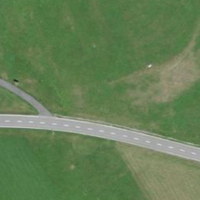
EUNIS habitat code: 24
Species observed at this site:
Ajuga genevensis